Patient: sex F, age 68
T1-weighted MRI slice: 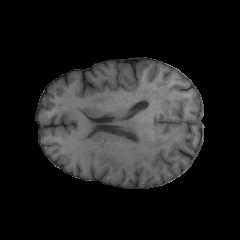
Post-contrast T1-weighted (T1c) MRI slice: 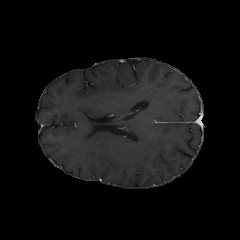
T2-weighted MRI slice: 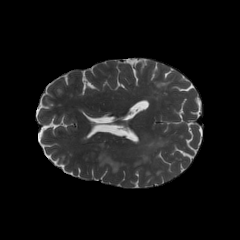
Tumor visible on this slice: yes
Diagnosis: Glioblastoma, IDH-wildtype
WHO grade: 4